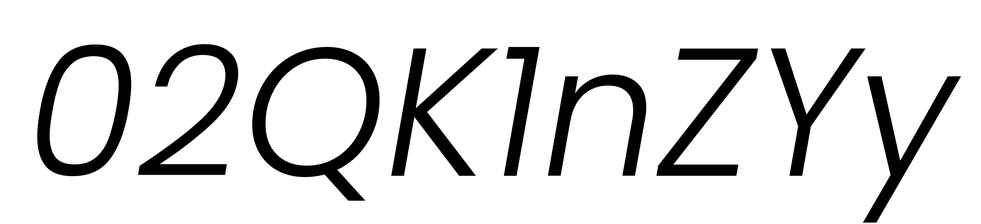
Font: Poppins-LightItalic